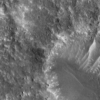
Label: not_dusty